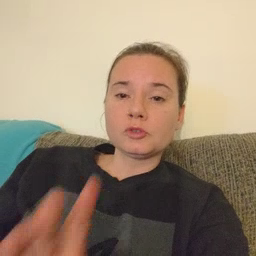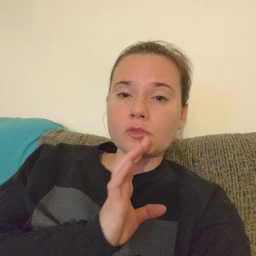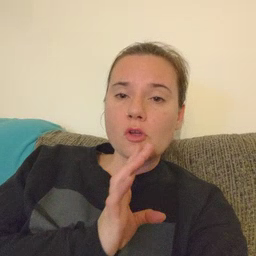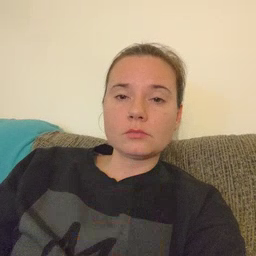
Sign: talk